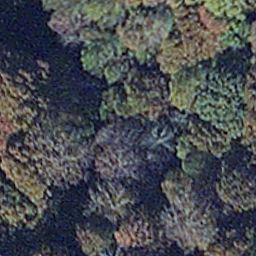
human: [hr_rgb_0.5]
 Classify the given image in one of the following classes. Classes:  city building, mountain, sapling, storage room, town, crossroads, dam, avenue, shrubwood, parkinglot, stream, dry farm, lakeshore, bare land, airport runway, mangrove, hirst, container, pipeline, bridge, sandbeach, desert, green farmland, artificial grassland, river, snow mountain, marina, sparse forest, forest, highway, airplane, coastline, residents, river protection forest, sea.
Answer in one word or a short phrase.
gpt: mangrove